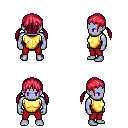
a pixel art fantasy rpg character, male body template, dark elf, purple skin, gold chest armor, red pants, ruby red twin-tailed hairstyle, four views (front, back, left, right), 2x2 character sprite sheet, small pixel art, hard edges, no anti-aliasing